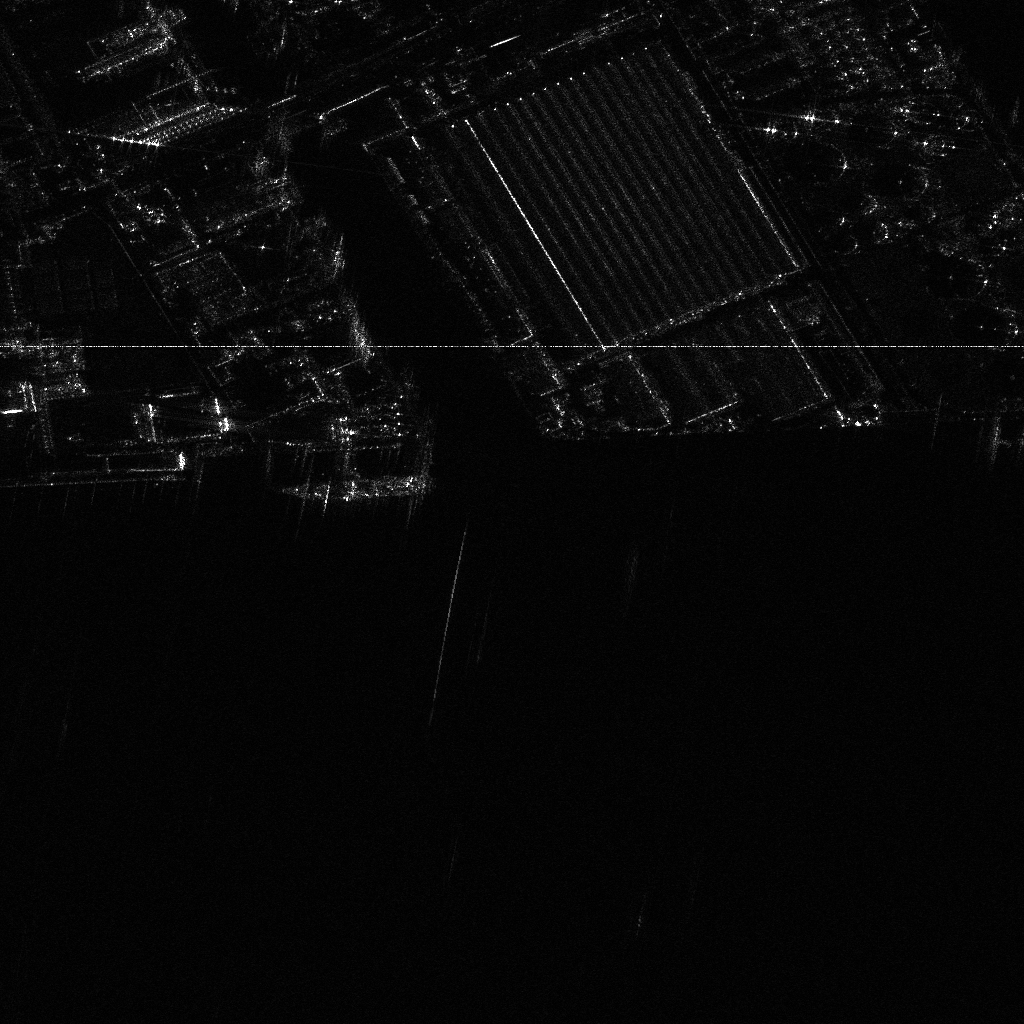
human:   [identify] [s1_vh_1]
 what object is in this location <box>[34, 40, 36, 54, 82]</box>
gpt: <ref>1 large container at the center</ref>